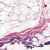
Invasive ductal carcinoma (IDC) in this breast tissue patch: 0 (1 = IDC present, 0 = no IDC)